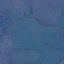
Label: Pasture